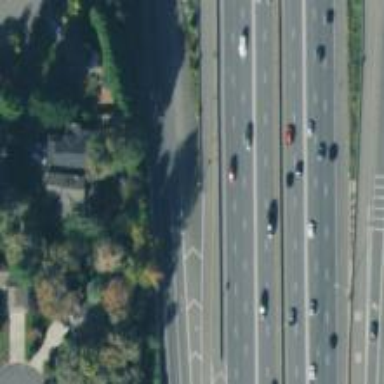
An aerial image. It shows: Motorway link.